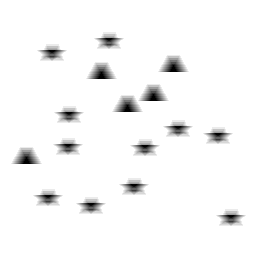
Squares: 0
Triangles: 5
Stars: 11
Total shapes: 16